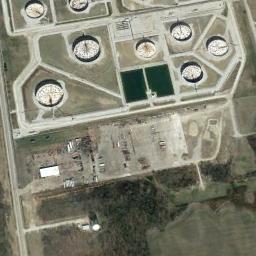
Label: storage tanks